The plot is a Hilbert-envelope spectrum of a rotating bearing's acceleration signal, annotated with the bearing's characteristic defect frequencies. Determine the bearing's health state. Answer with exactly one of: normal, inner_race, outer_race, ball.
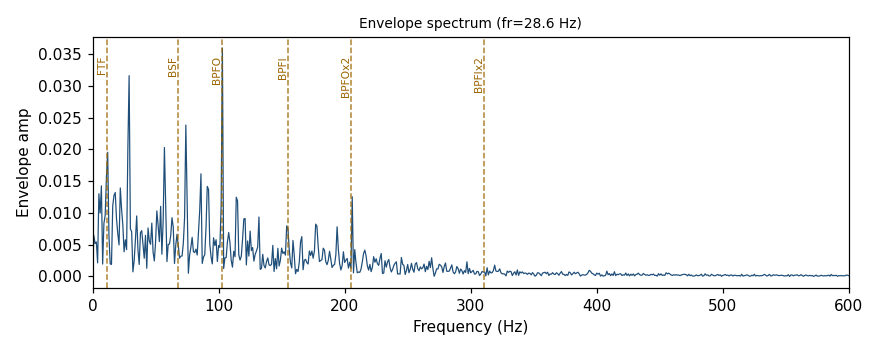
Answer: outer_race